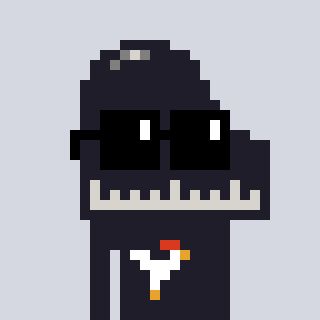
a pixel art character with square black sunglasses, a piano-shaped head and a grayscale-colored body on a cool background